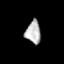
Tissue: prostate
Cell type: Fibroblasts
Senescence score: 0.6834
Nuclear area (px): 330
Mean DAPI intensity: 182.452